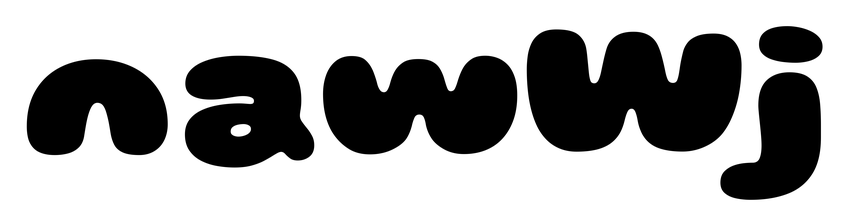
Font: Gluten_Black